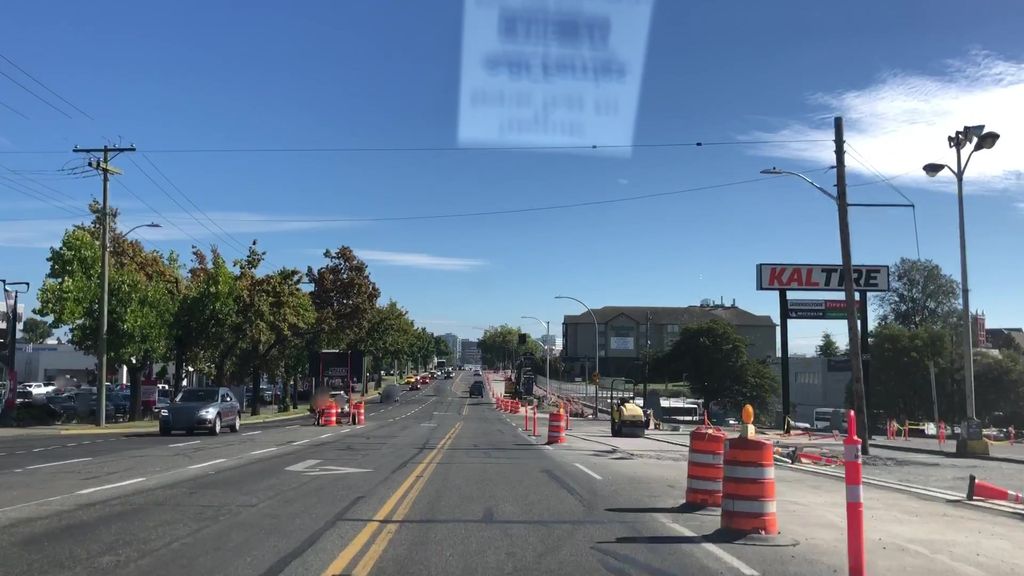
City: victoria